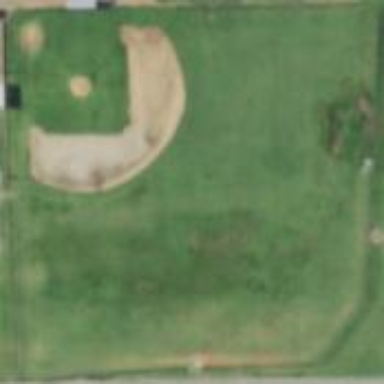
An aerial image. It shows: Baseball pitch for leisure land.